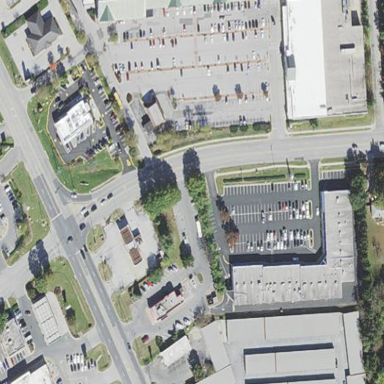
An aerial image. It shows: Retail area.